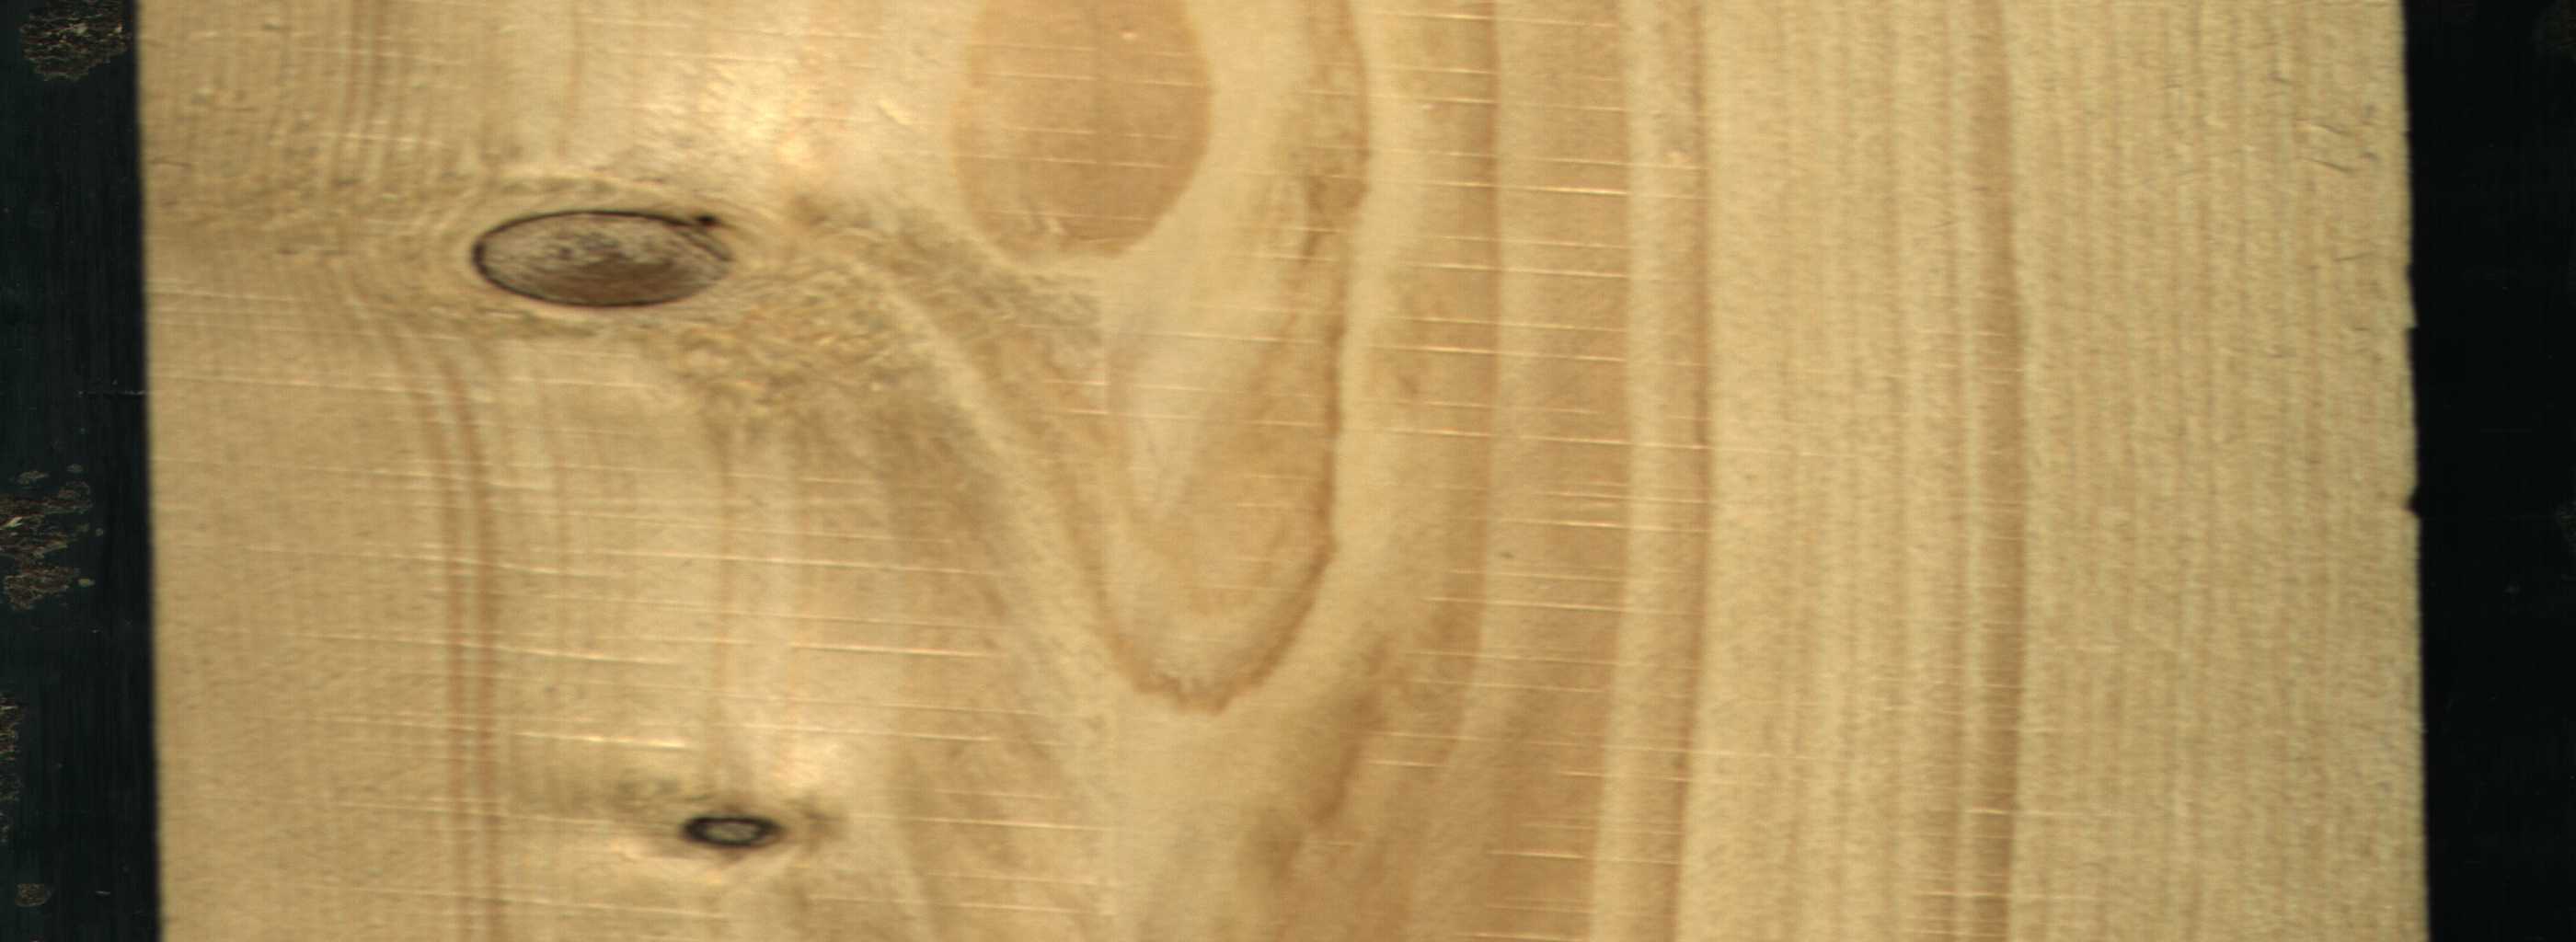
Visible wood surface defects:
Dead_Knot
Dead_Knot